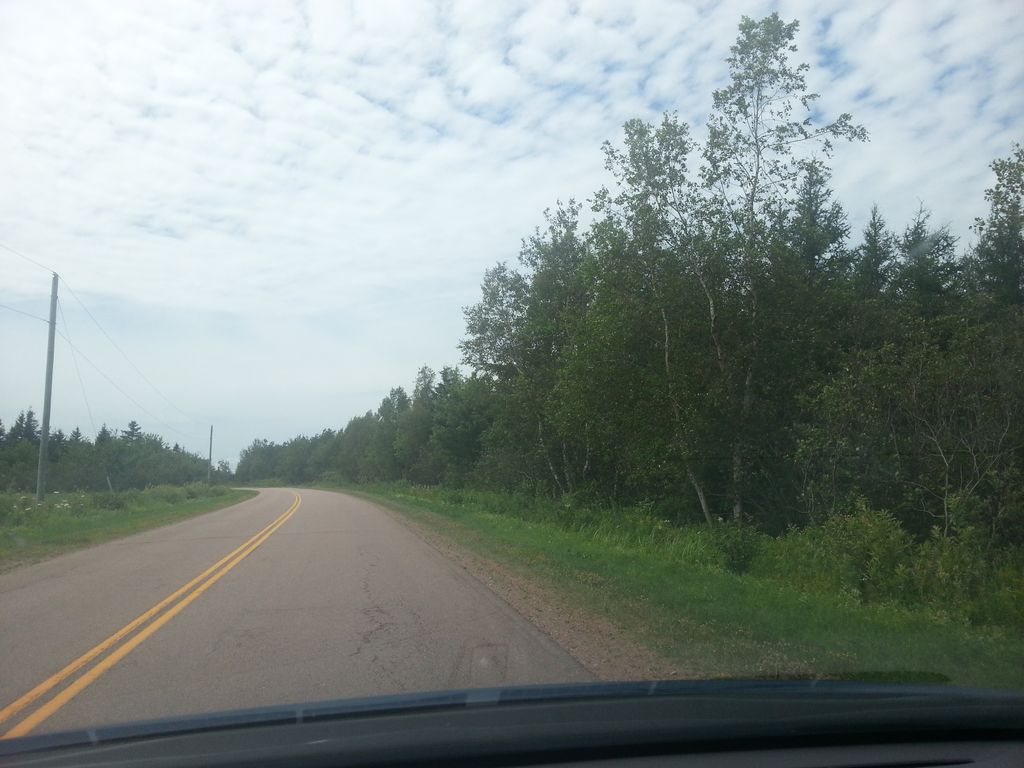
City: charlottetown